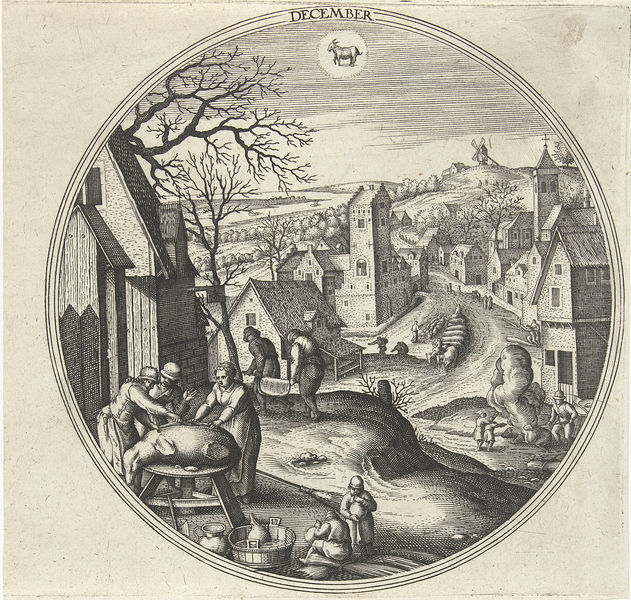
Titel: December
Künstler: Adriaen Collaert
Standort: Amsterdam
Institution: Rijksmuseum
Schlagwörter: arches, church, men, people, women, old, table, windows, print, smoke, clouds, sky, tree, hill, house, landscape, water, horizon, houses, street, tower, trees, village, child, winter, path, road, black and white, frame, oval, animals, cross, pen, children, scene, town, city, basket, leaves, ink, walls, buildings, engraving, english, moon, streets, circle, farm, farmer, fire, bare, branches, fields, goat, sheep, cityscape, steeple, lamb, windmill, branch, round, barn, workers, slaughter, finial, medallion, barrels, trunks, shed, pig, butcher, townscape, circular, twigs, meet, december, month, huses, cihldren, tubs, anmal, firre, slaught